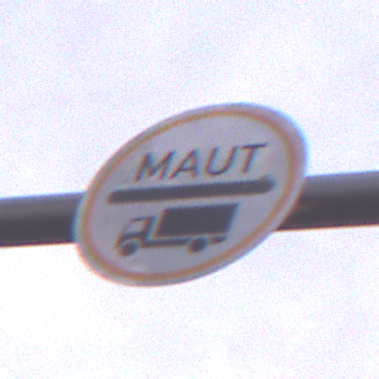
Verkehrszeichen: Mautpflicht
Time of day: SunriseSunset
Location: Outdoor (Nature)
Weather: PartlyCloudy
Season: NotSpecified
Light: Natural